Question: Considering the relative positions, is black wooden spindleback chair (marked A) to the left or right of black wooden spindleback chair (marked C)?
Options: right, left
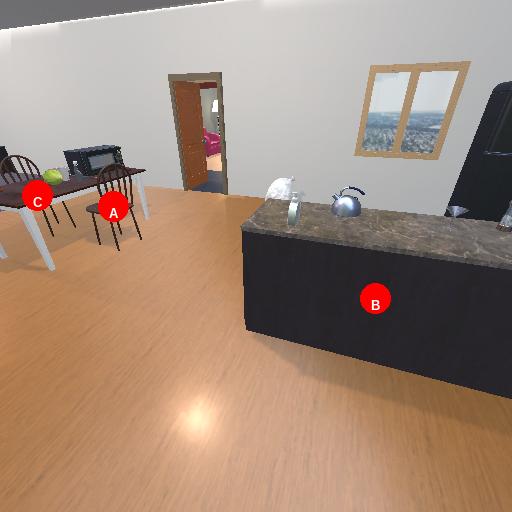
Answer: right